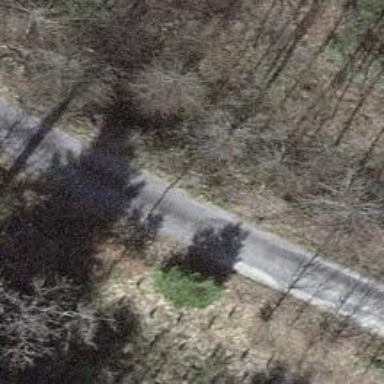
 categorized as unclassified. The road has grade1 tracktype."